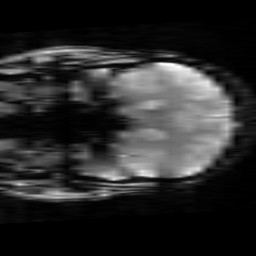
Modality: T2starw
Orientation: coronal
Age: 21
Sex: female
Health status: healthy
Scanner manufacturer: siemens
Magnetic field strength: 3 T
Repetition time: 0.7 s
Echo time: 0.02 s